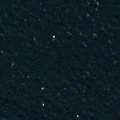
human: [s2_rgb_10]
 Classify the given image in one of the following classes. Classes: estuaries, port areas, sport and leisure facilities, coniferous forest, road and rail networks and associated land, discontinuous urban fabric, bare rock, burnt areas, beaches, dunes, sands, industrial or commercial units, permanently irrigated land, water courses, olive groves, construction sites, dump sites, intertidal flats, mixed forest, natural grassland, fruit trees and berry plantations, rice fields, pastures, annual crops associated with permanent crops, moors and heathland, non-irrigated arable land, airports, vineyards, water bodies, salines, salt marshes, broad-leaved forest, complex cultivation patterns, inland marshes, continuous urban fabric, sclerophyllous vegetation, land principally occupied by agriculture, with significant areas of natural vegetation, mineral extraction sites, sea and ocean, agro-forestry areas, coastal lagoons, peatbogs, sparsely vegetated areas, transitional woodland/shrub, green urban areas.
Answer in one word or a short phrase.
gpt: sea and ocean